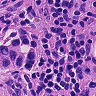
Metastatic tissue present: yes